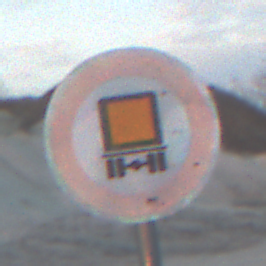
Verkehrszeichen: VerbotKennzeichnungspflichtigeKraftfahrzeugeGefaehrlicheGueter
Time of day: SunriseSunset
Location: Outdoor (Beach)
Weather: PartlyCloudy
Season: NotSpecified
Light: Natural